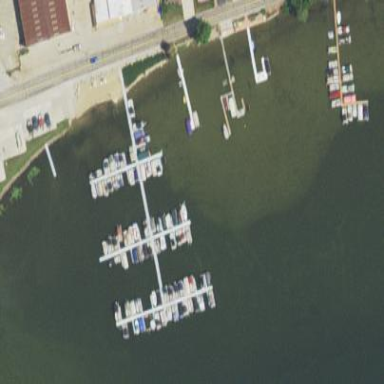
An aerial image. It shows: Marina on leisure land.